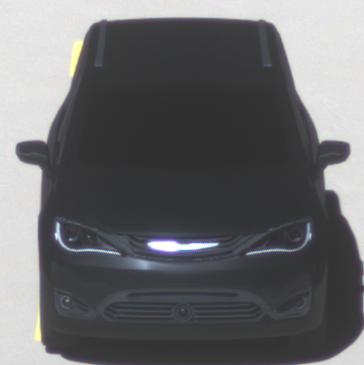
Make: Chrysler
Model: Pacifica
Detailed model: -
Model produced from: 2016
Model produced until: 2020
Doors: 5
Color: black
Road condition: dry road
Daytime: morning or afternoon
Contrast: high contrast